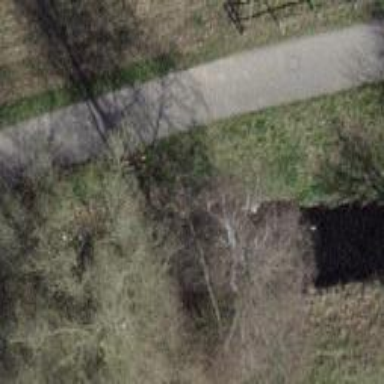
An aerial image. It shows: Brown bench in the vicinity.